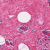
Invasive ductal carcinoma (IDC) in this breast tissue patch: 0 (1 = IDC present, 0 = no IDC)